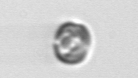
Label: Thalassiosira